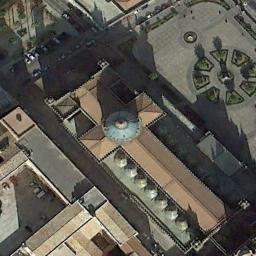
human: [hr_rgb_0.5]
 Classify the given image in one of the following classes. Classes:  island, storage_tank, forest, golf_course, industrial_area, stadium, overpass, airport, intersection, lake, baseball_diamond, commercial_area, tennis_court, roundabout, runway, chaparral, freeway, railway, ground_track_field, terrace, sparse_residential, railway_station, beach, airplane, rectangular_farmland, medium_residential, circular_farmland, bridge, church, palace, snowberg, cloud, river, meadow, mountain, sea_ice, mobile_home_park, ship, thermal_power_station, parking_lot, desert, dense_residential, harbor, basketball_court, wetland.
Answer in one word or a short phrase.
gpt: church